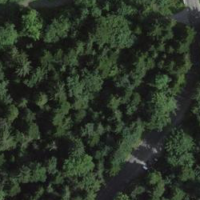
EUNIS habitat code: 43
Species observed at this site:
Muscicapa striata
Motacilla cinerea
Troglodytes troglodytes
Milvus migrans
Milvus milvus
Fringilla coelebs
Buteo buteo
Lamium galeobdolon
Sylvia atricapilla
Delichon urbicum
Turdus merula